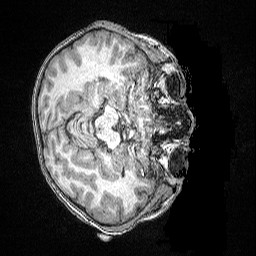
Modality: T1w
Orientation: axial
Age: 81
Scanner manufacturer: siemens
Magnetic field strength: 3 T
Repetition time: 2.5 s
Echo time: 0.00347 s